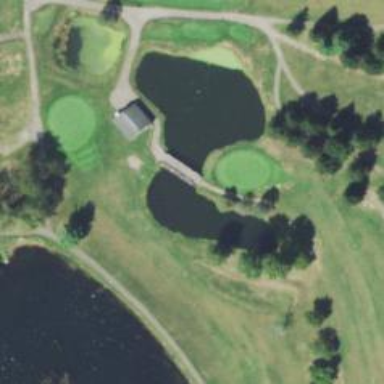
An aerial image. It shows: Path bridge used as golf cartpath.